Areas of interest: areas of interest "Taiping Heavenly Kingdom Martyrs' Cemetery"
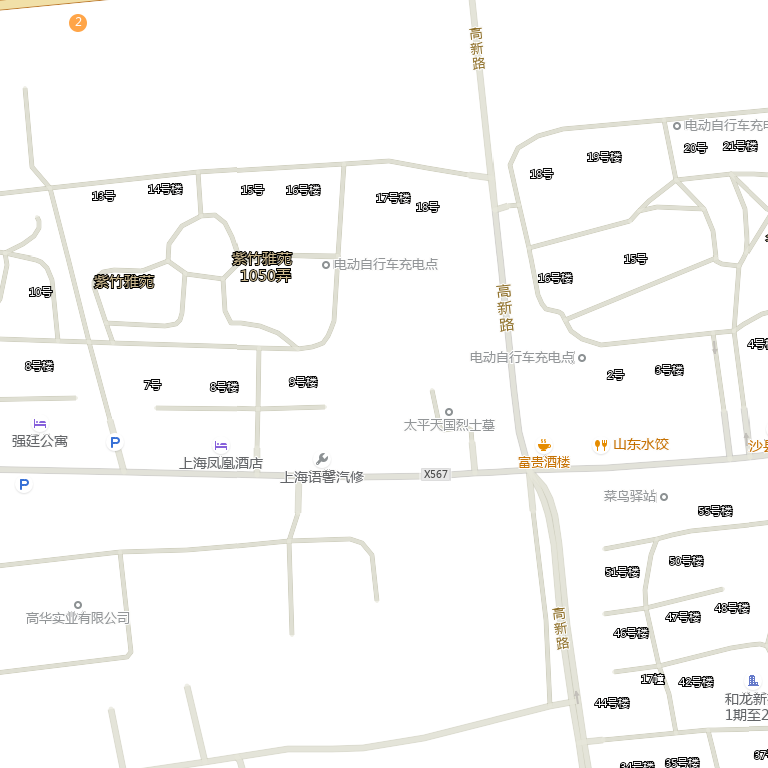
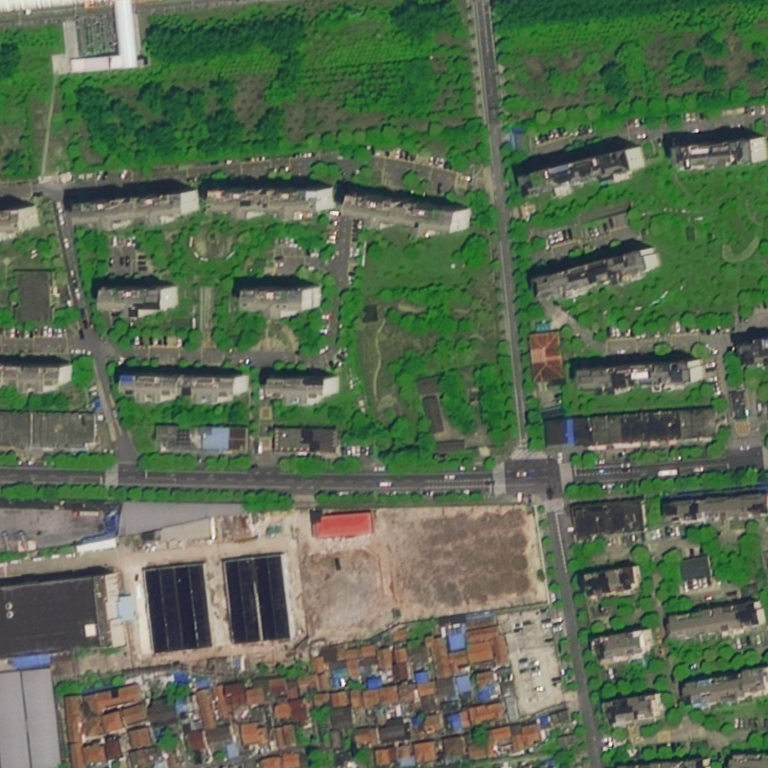